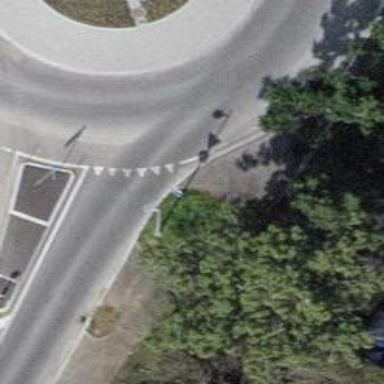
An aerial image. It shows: Road with "give way" sign.